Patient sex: M
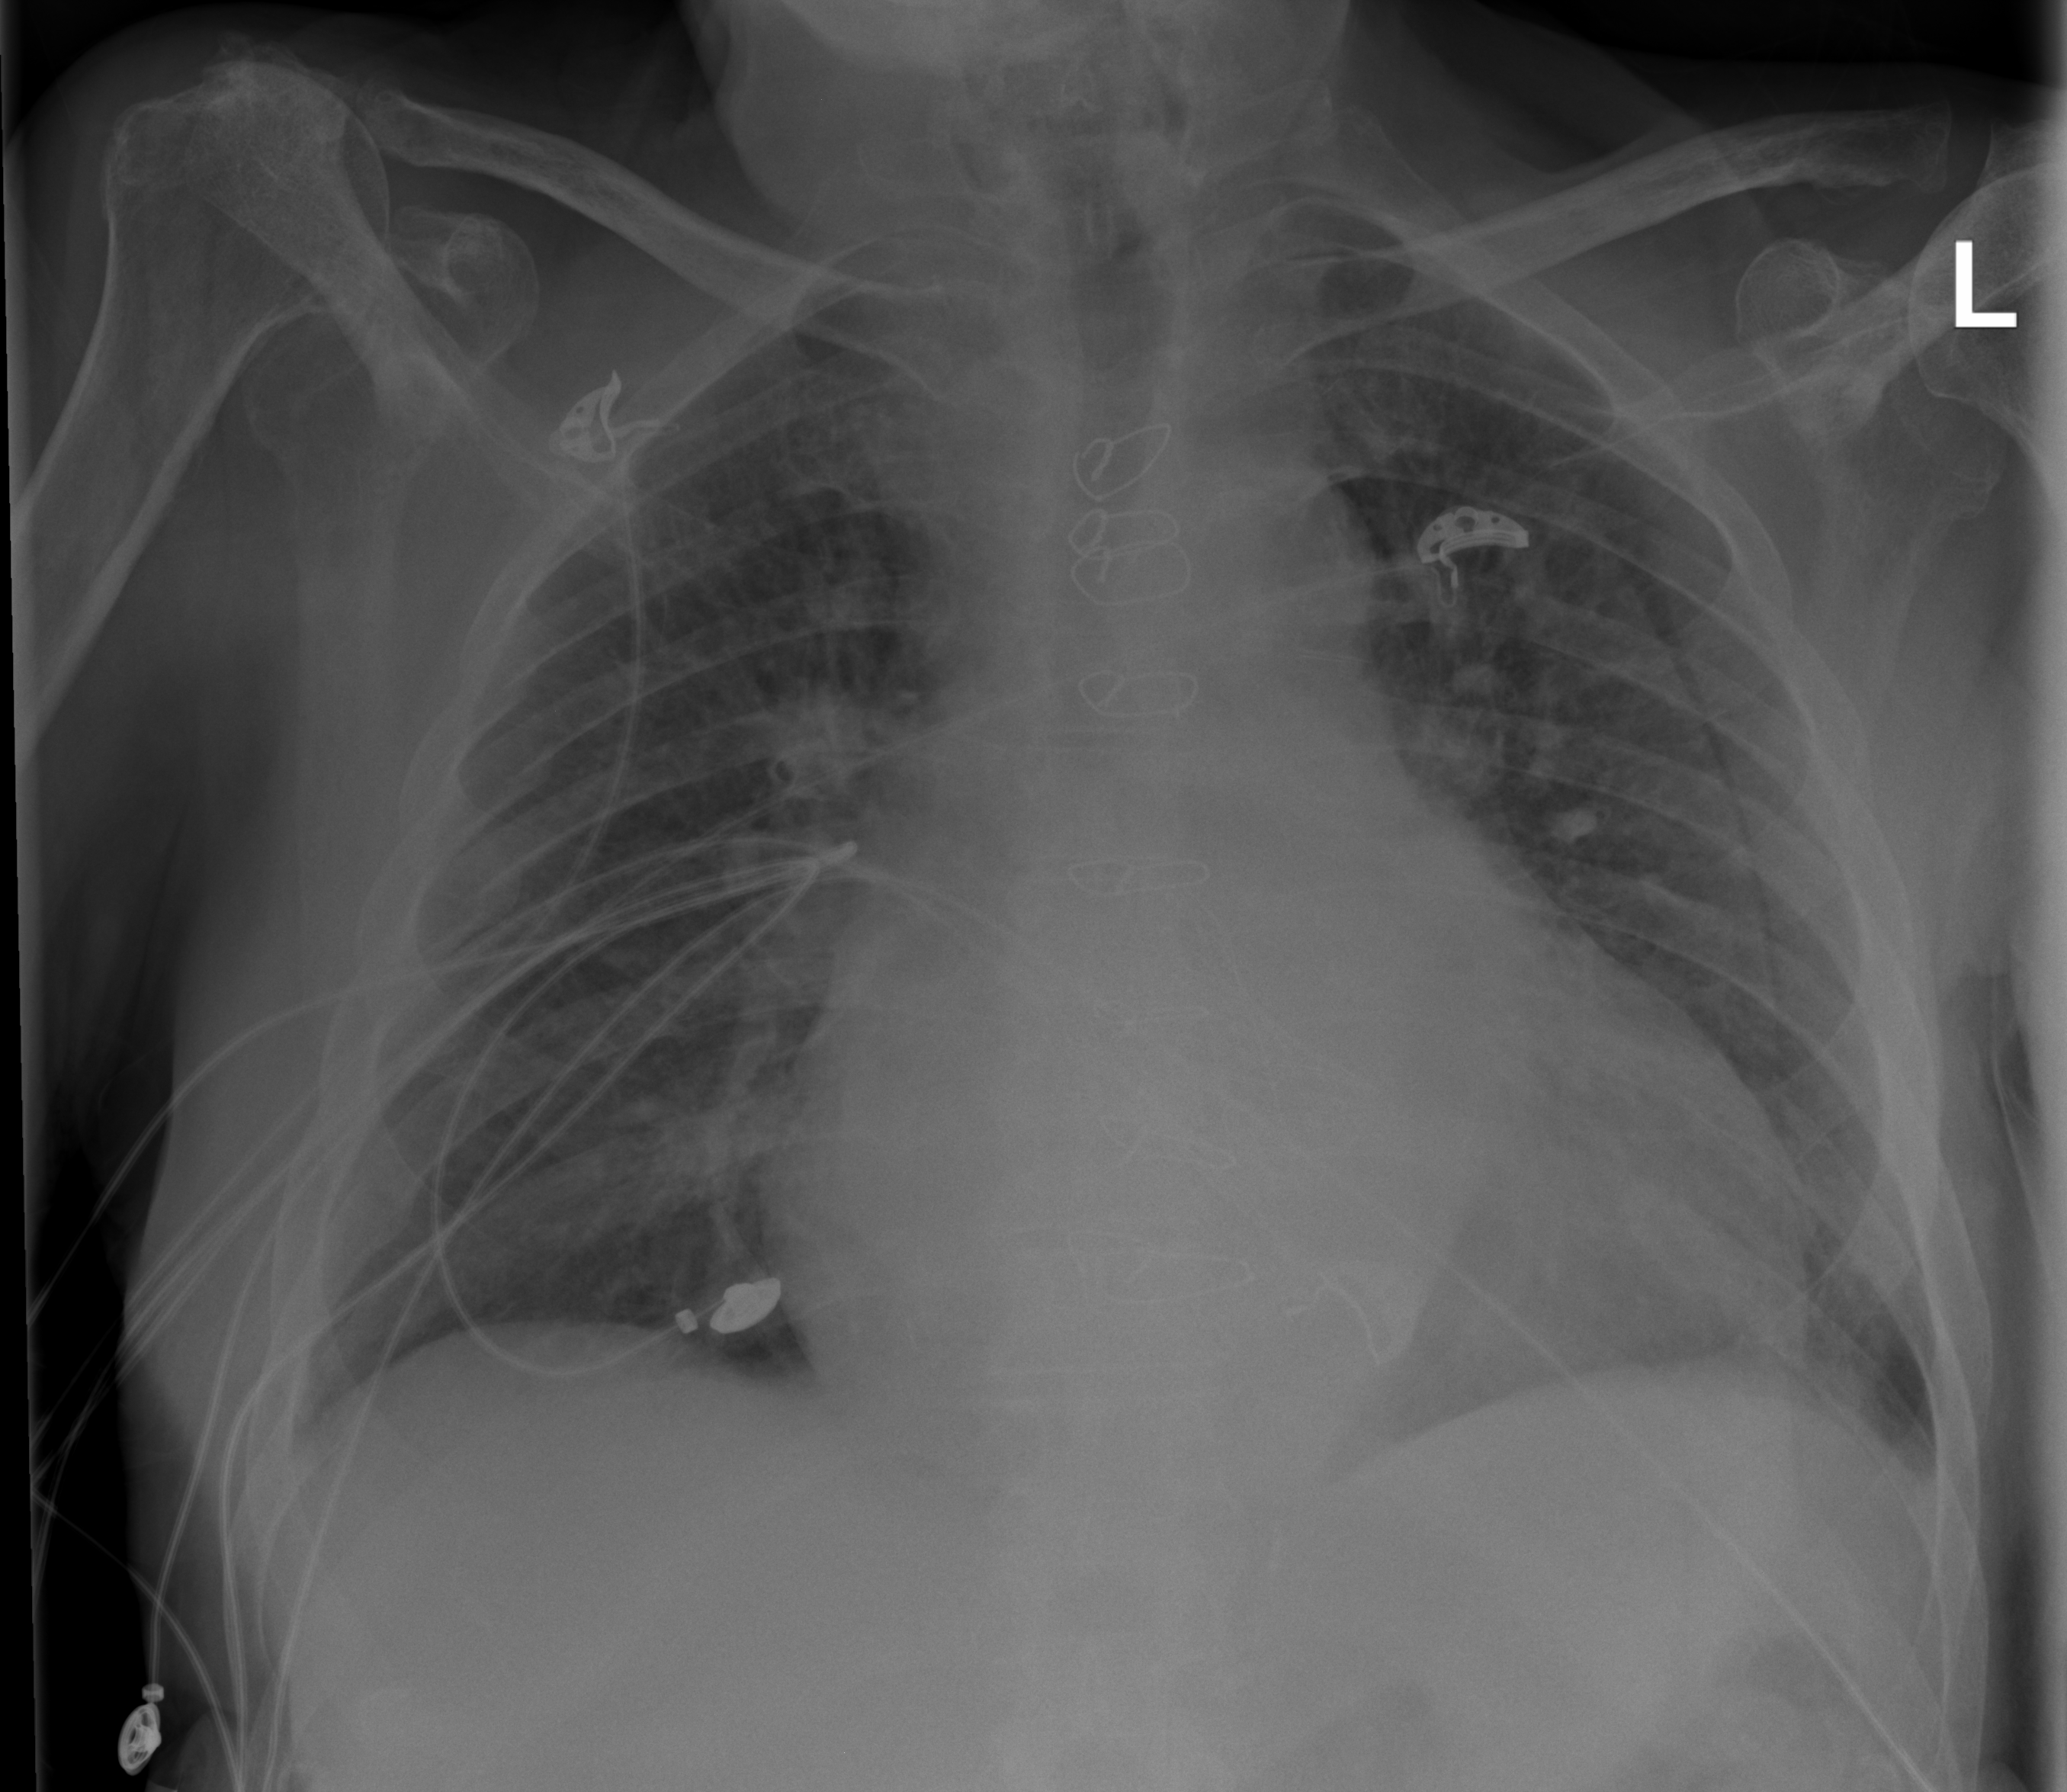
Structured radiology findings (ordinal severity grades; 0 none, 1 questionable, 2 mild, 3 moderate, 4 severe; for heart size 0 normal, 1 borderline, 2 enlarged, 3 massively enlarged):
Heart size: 3
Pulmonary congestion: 2
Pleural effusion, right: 0
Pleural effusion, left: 1
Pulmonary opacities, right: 2
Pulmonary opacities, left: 1
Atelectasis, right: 2
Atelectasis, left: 1